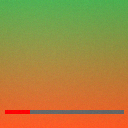
Screen state: on